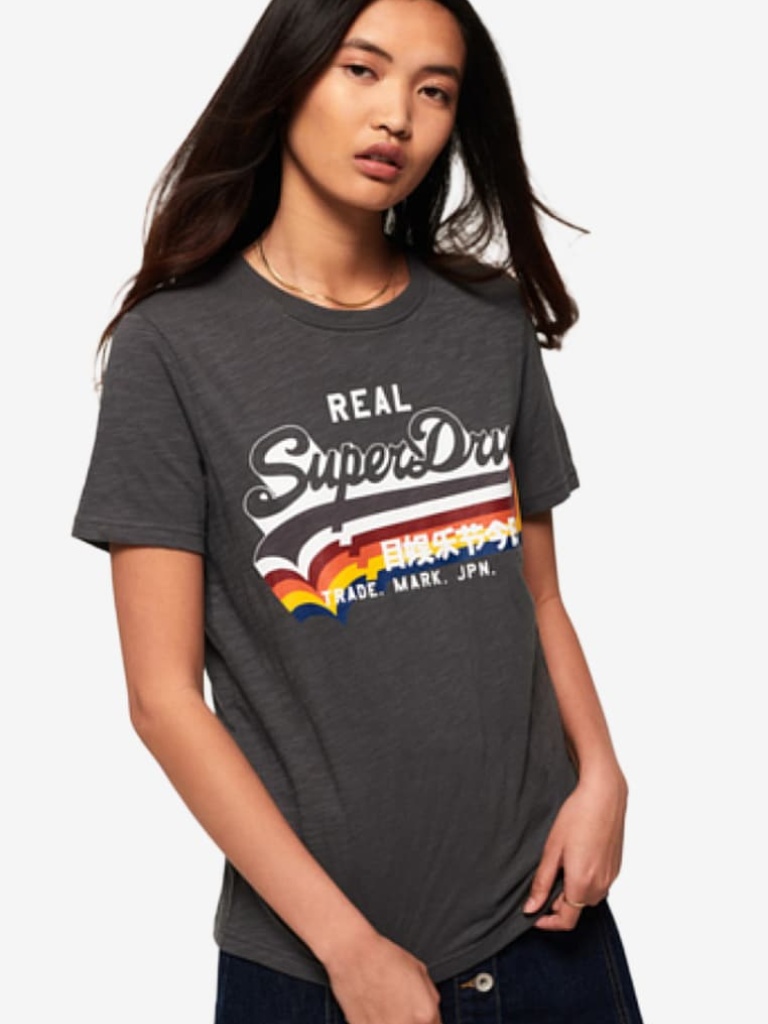
cotton relaxed short sleeve hip length Untucked crew t-shirt